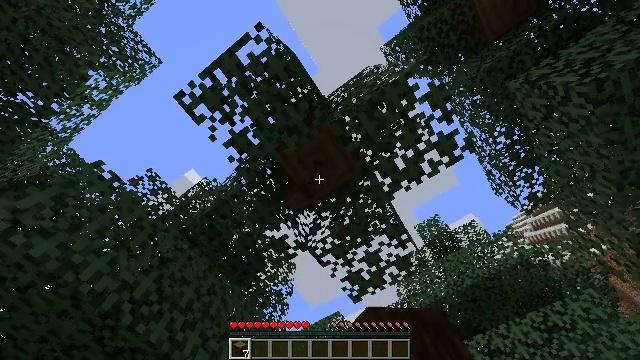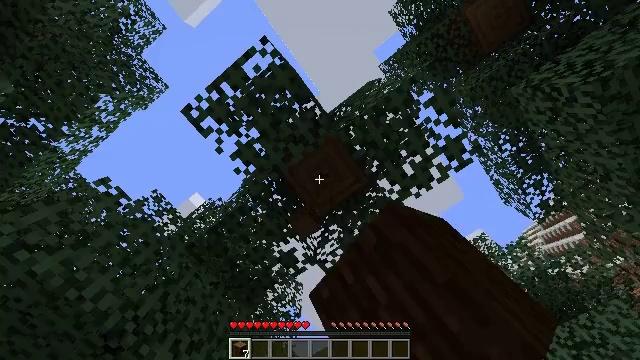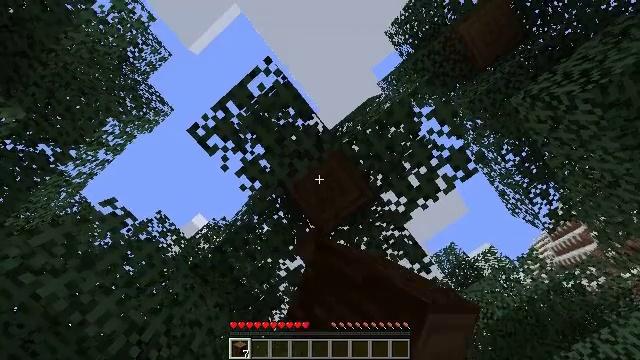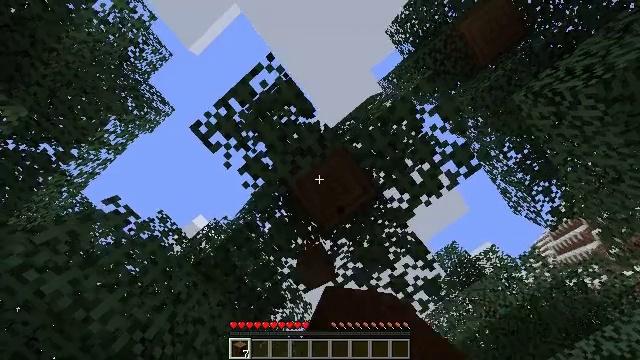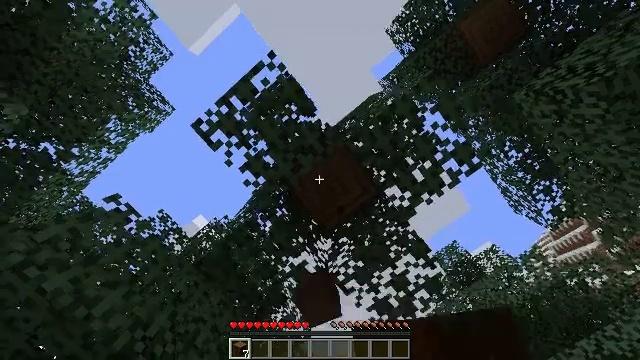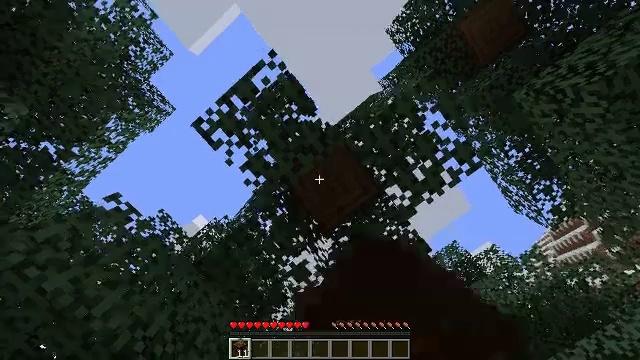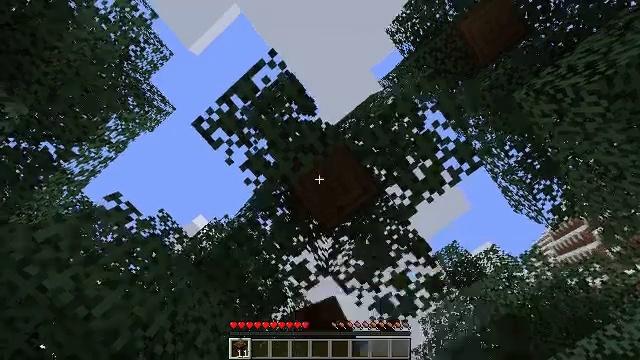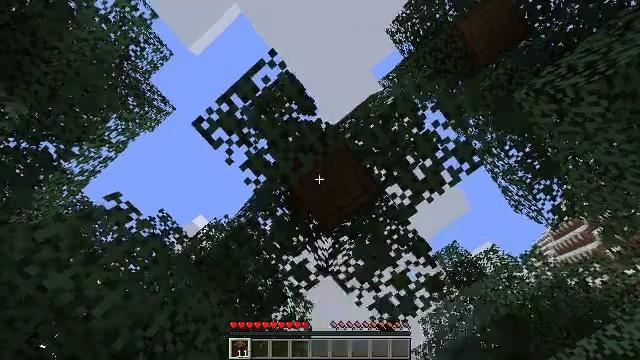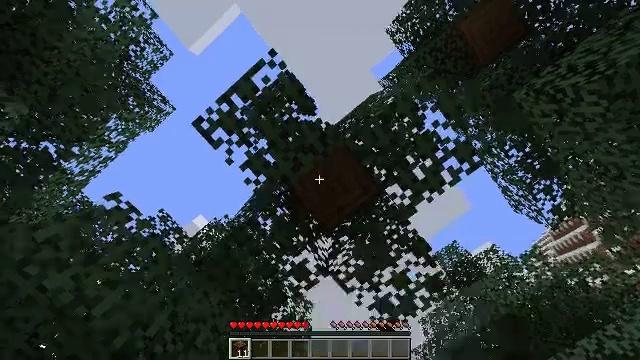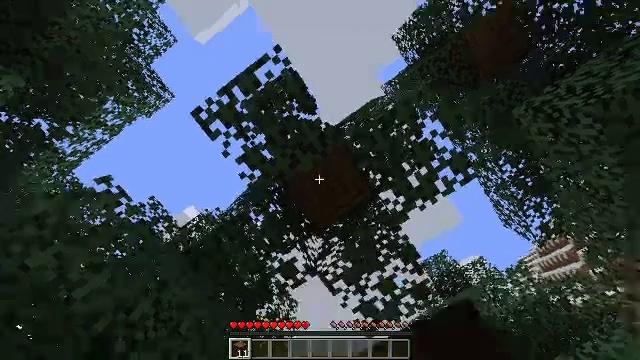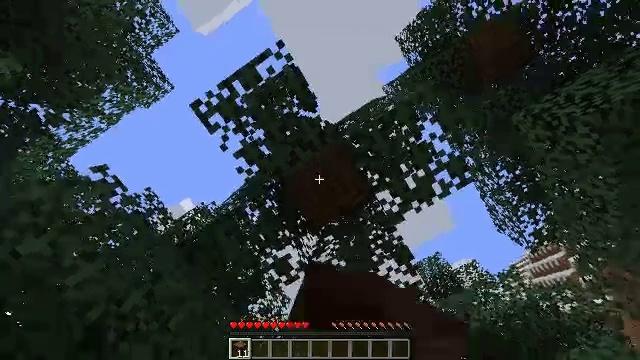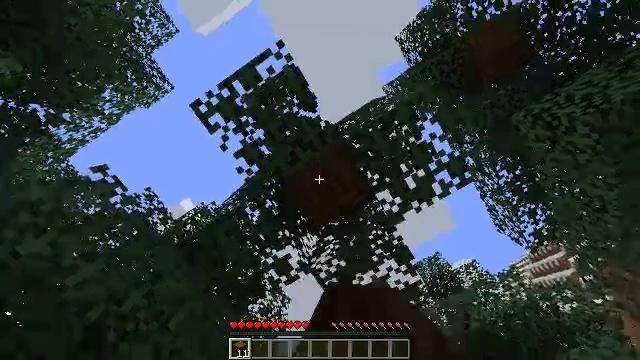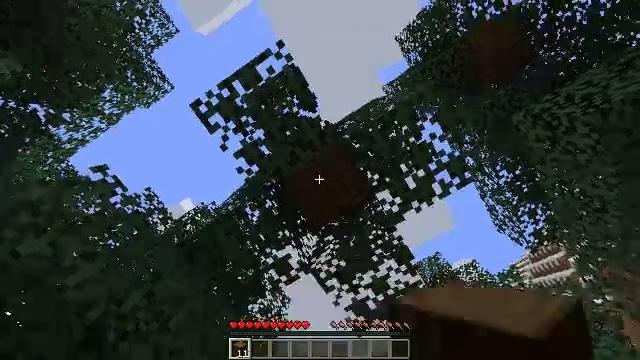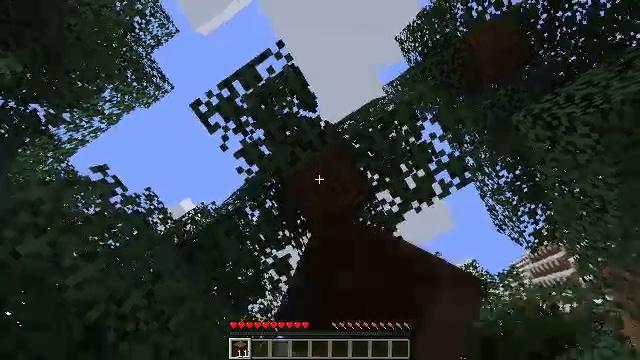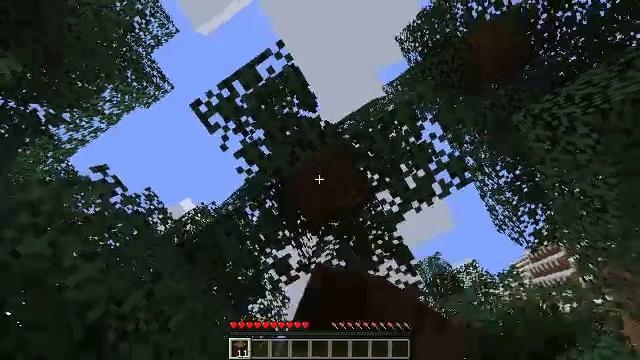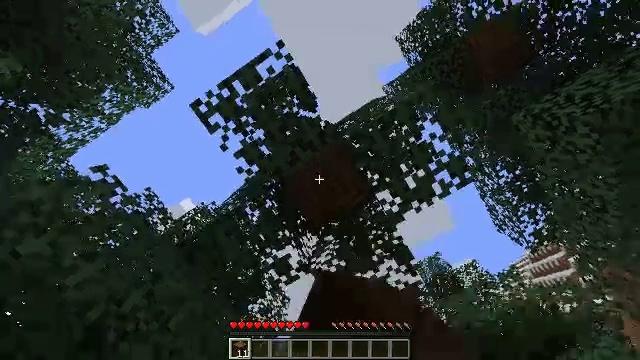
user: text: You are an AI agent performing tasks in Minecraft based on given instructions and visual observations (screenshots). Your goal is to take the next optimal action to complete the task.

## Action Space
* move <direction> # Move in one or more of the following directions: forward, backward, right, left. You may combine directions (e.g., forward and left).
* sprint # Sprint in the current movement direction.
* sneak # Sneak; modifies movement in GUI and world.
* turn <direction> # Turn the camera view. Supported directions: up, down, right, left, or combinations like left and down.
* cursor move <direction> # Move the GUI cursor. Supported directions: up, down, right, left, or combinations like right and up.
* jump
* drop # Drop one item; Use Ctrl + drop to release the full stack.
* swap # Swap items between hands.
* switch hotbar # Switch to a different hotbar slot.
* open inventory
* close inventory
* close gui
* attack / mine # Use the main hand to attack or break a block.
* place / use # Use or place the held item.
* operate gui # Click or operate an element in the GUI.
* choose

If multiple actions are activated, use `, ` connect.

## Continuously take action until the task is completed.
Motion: motion action
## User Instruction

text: Gather spruce log by chopping the tree.
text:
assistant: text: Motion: turn left and up, attack / mine
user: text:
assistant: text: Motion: turn left and up, attack / mine
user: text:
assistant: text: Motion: attack / mine
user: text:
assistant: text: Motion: attack / mine
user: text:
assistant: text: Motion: attack / mine
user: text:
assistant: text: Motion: attack / mine
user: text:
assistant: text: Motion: attack / mine
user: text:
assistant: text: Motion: attack / mine
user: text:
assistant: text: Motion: turn right, attack / mine
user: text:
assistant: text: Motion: turn right, attack / mine
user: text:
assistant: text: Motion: attack / mine
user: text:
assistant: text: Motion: attack / mine
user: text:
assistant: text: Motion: attack / mine
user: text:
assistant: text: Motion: attack / mine
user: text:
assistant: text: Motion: attack / mine
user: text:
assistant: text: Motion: attack / mine
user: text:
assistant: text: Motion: attack / mine
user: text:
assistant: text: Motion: attack / mine
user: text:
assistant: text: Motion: attack / mine
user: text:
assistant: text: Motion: attack / mine
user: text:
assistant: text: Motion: attack / mine
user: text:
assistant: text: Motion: attack / mine
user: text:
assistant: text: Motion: attack / mine
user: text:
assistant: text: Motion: attack / mine
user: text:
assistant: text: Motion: attack / mine
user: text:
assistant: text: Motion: attack / mine
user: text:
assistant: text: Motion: attack / mine
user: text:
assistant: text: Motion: attack / mine
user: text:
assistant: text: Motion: attack / mine
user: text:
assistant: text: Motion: attack / mine